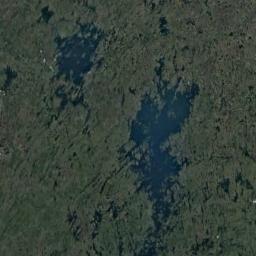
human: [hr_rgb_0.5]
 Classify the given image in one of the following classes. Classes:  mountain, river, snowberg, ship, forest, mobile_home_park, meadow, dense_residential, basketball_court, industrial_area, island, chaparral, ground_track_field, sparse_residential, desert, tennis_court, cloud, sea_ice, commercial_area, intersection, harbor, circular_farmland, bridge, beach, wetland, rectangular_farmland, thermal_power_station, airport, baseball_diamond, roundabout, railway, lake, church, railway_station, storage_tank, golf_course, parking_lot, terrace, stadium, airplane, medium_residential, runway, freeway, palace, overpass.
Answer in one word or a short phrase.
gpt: lake